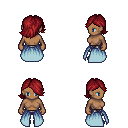
a pixel art fantasy rpg character, female body template, human, dark skin, overskirt, metal pants, brunette swoop hairstyle, four views (front, back, left, right), 2x2 character sprite sheet, small pixel art, hard edges, no anti-aliasing